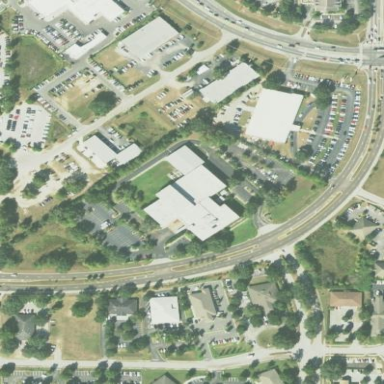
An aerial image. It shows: Office building.